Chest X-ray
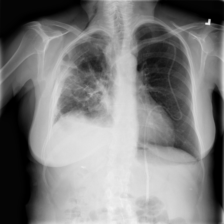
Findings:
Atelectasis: negative
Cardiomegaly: negative
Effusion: negative
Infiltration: negative
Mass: negative
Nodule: negative
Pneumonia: negative
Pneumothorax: negative
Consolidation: negative
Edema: negative
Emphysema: negative
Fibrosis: negative
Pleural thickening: negative
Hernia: negative